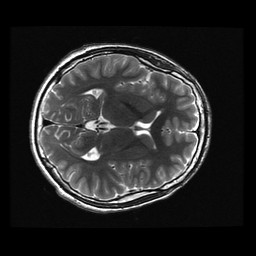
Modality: T2w
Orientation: axial
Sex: male
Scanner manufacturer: ge
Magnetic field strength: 3 T
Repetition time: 5 s
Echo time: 0.1017 s